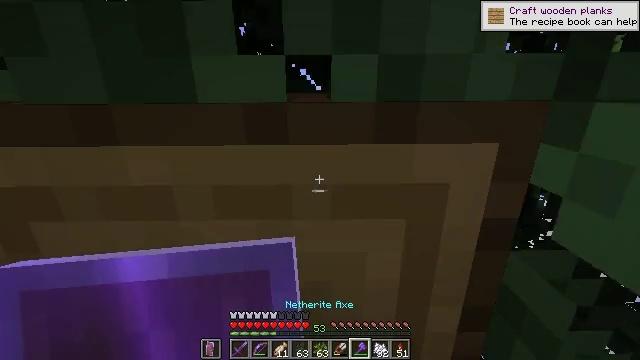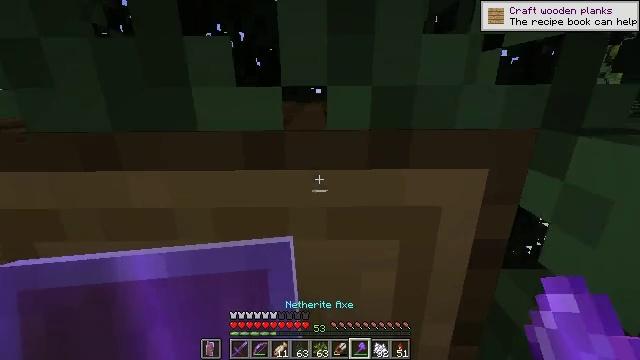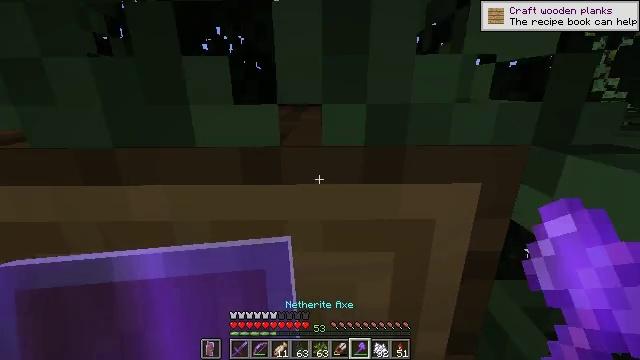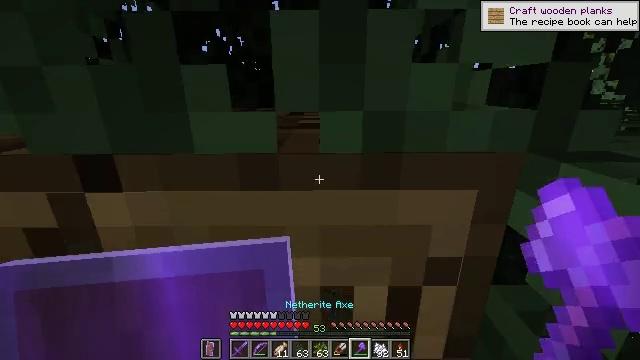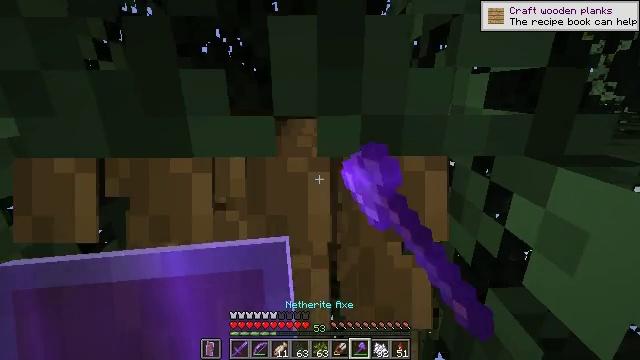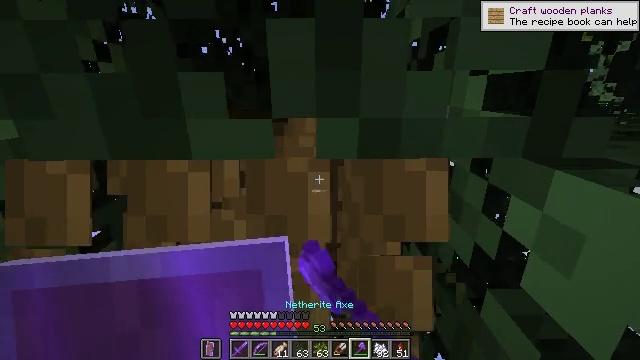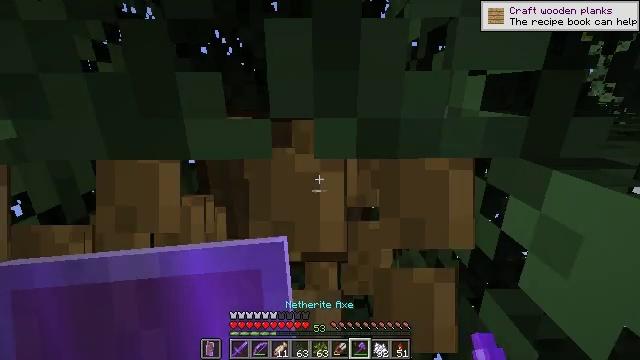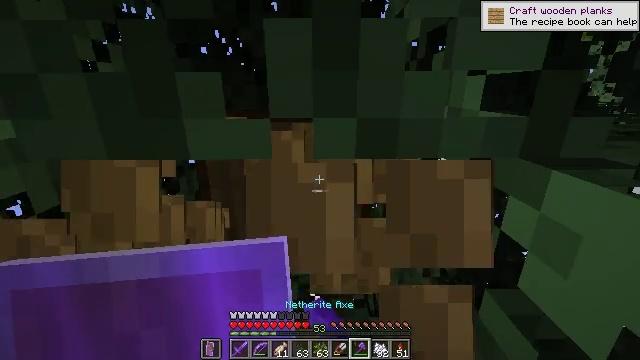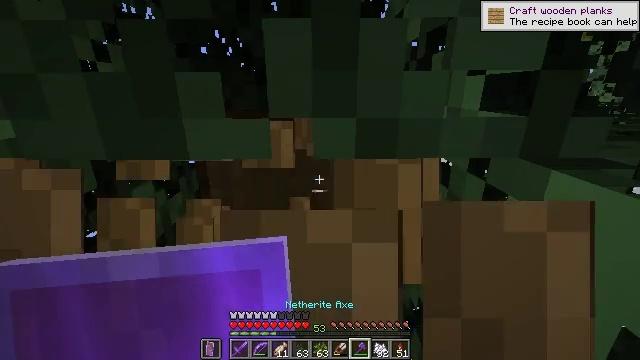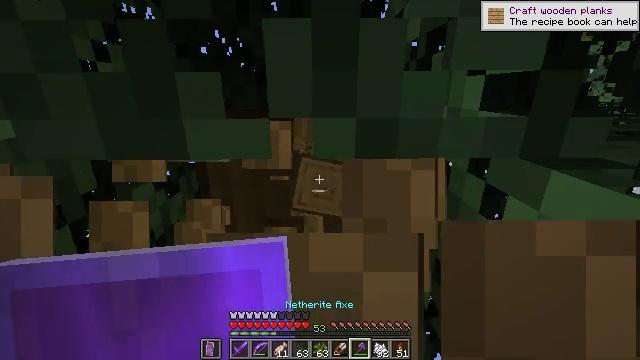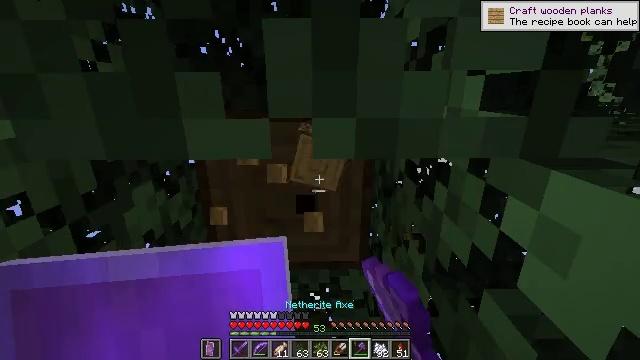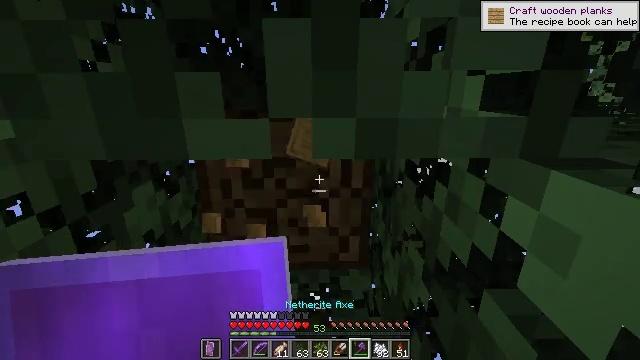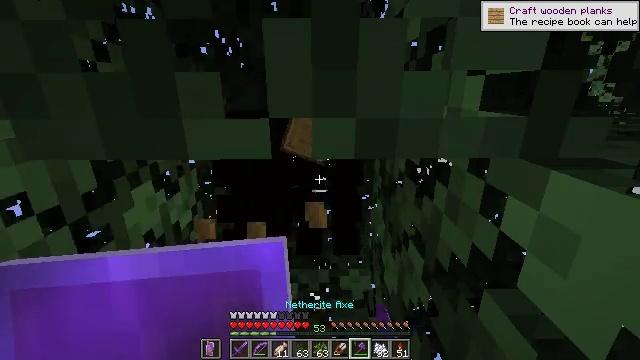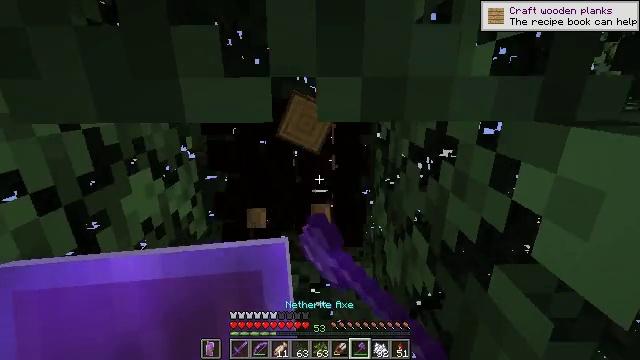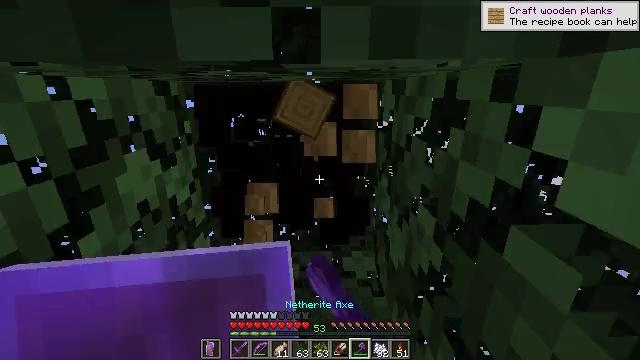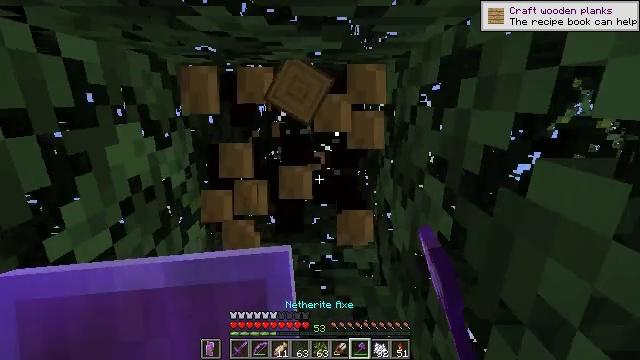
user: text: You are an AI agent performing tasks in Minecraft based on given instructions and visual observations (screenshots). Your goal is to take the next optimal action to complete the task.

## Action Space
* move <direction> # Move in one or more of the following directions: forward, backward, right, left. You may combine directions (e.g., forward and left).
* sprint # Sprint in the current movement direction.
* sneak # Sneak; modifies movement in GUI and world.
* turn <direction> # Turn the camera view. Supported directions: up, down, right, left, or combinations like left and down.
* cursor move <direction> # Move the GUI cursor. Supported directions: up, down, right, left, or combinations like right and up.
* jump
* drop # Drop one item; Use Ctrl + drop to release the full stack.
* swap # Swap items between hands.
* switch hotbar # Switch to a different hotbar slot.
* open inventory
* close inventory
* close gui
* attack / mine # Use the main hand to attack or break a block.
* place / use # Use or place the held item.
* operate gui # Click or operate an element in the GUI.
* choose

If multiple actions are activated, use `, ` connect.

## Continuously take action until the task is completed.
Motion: motion action
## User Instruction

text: Chop down the oak log.
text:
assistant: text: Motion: no_op
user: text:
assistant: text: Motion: no_op
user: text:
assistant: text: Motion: attack / mine
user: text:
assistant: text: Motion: attack / mine
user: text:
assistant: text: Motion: attack / mine
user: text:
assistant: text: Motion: attack / mine
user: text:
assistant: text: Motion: attack / mine
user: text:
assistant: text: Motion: attack / mine
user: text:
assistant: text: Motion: attack / mine
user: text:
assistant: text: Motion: attack / mine
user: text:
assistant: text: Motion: attack / mine
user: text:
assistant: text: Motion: attack / mine
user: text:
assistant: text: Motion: move forward, attack / mine
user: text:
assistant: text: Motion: move forward, attack / mine
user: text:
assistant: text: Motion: turn up, attack / mine
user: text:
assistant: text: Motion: turn right and up, attack / mine
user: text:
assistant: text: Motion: attack / mine